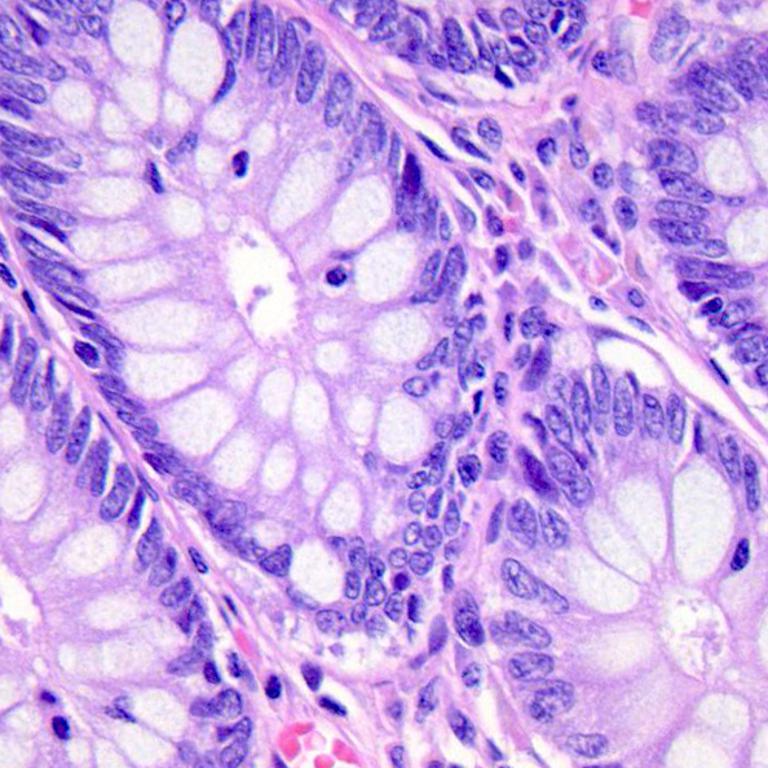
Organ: colon
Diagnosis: benign